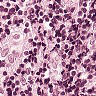
Metastatic tissue present: no